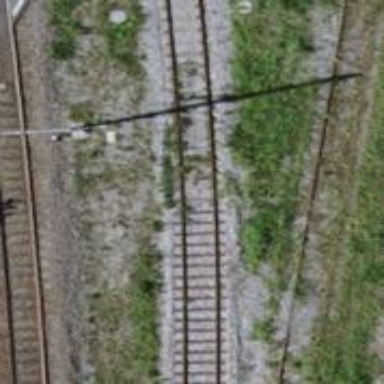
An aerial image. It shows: Single-track railway spur.